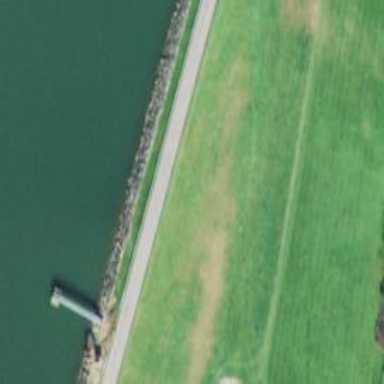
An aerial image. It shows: Dam across waterway.